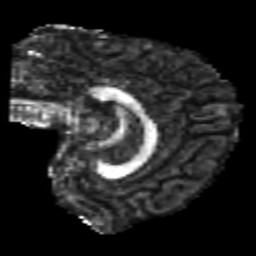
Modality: FA
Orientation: sagittal
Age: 21
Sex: male
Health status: healthy
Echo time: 0.074 s